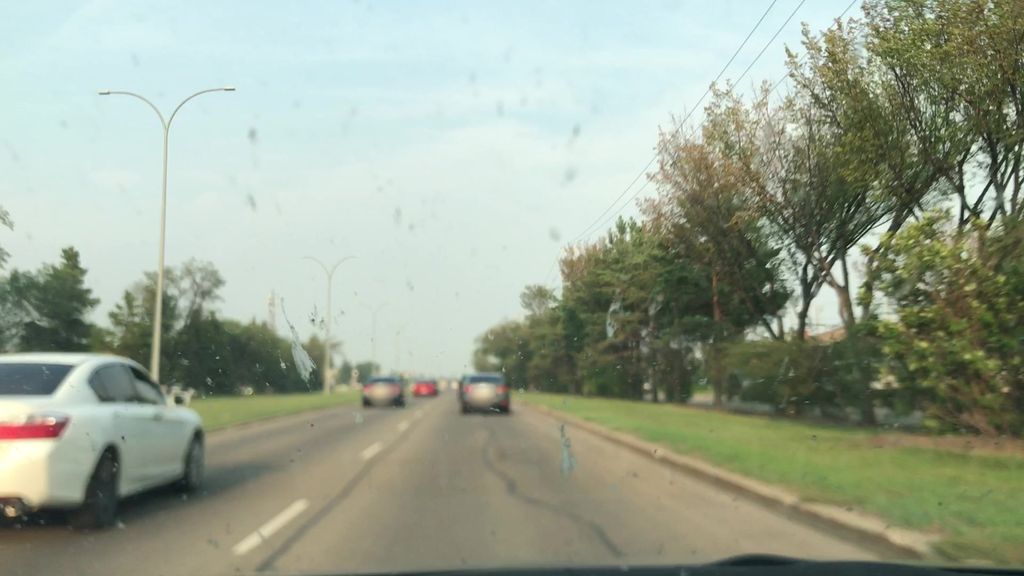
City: edmonton